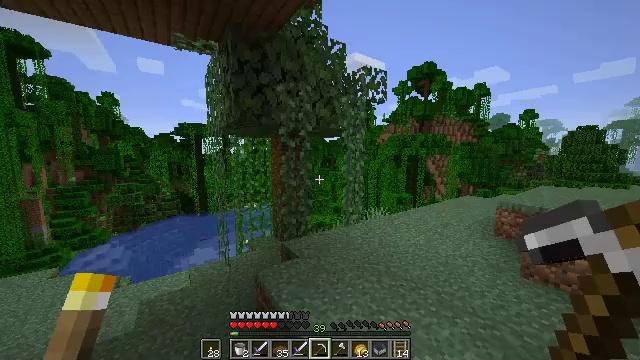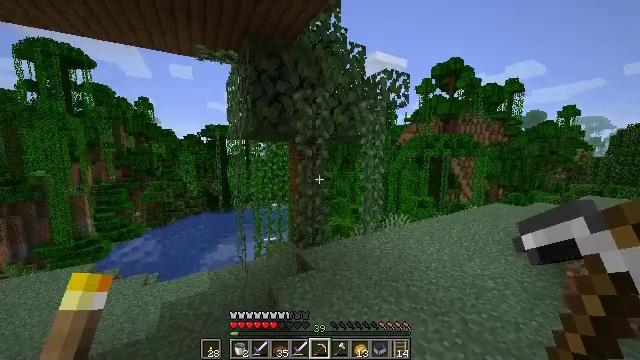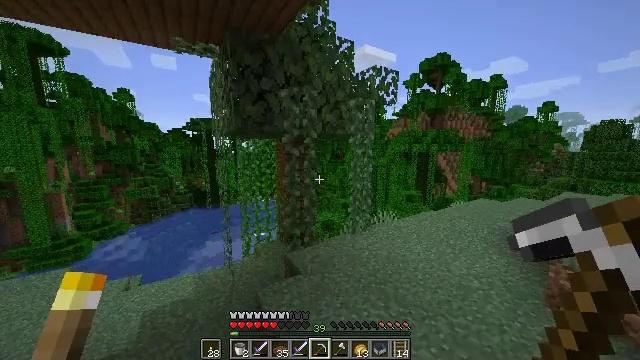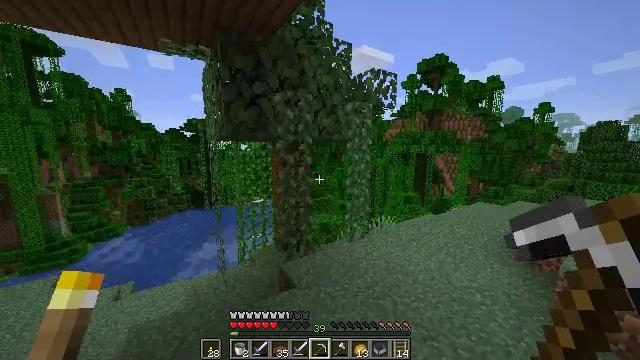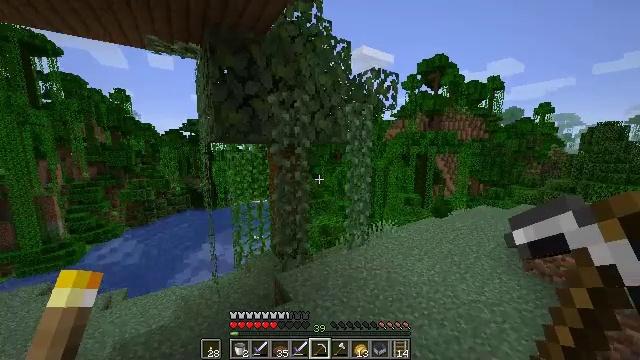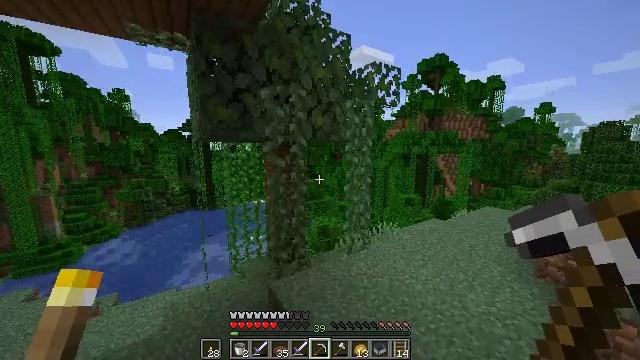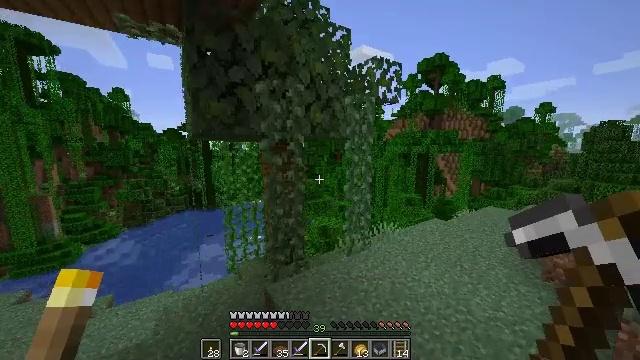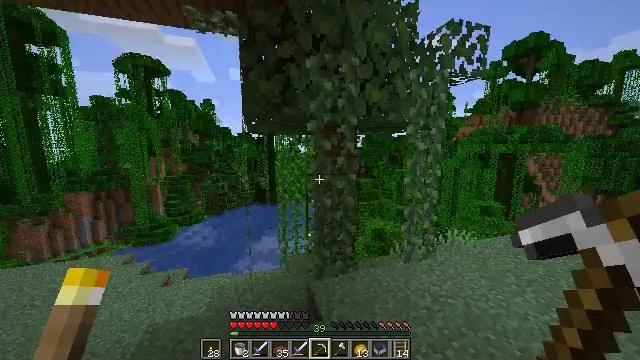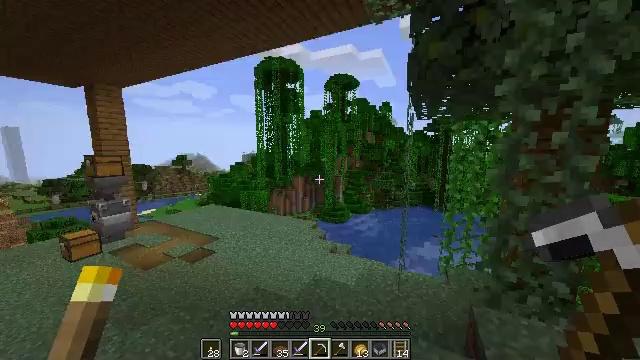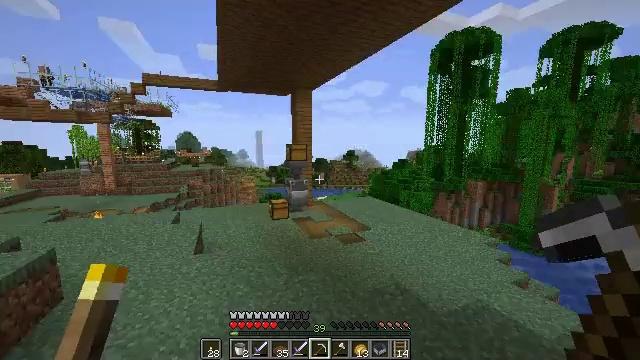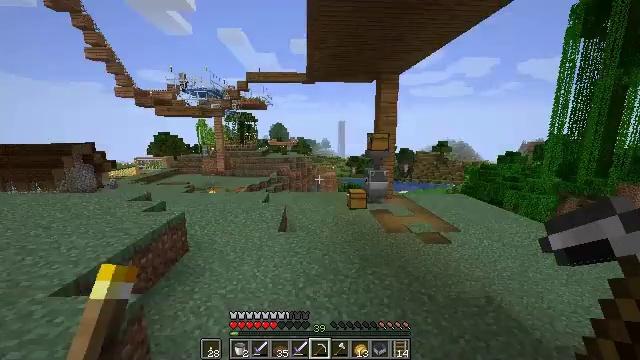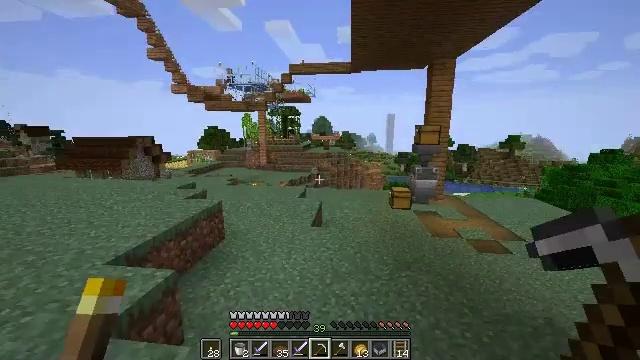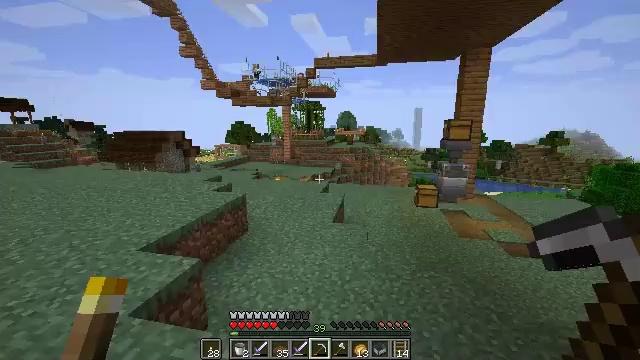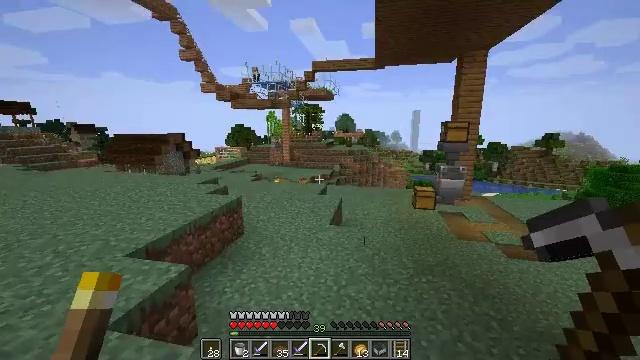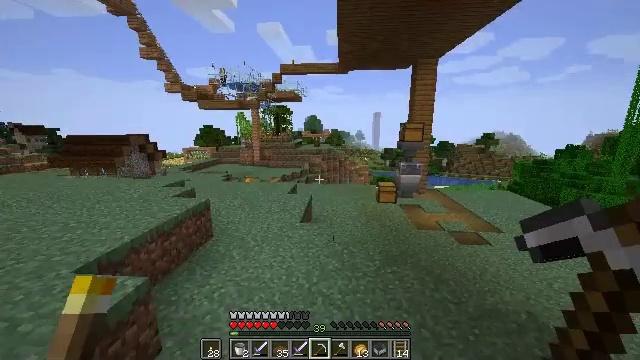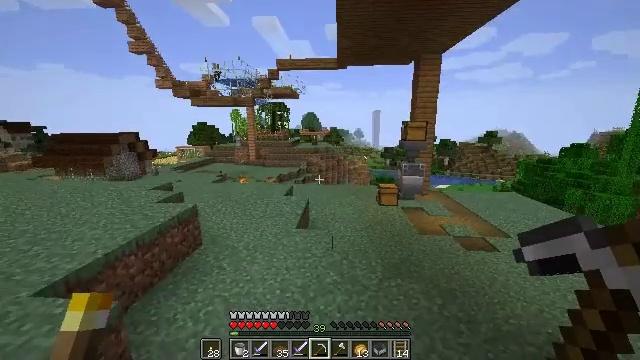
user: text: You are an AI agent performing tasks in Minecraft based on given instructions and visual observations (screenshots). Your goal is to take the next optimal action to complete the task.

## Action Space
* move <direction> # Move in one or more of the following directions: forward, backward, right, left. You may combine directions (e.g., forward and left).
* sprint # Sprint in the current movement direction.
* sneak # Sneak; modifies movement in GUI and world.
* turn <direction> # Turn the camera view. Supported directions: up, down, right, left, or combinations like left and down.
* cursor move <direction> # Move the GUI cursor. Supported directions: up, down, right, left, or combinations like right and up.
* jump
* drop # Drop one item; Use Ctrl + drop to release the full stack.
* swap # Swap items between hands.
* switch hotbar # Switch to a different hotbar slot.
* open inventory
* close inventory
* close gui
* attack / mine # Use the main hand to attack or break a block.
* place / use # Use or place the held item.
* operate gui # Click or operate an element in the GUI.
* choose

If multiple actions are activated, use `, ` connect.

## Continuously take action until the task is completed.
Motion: motion action
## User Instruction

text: Combine materials on the crafting table to make an emerald.
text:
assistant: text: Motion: move forward, turn left, jump
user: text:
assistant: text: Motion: move forward, turn right and down, jump
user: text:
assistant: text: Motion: move forward, jump
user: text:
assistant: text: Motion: move forward, jump
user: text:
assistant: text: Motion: move forward, jump
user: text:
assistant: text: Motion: move forward, jump
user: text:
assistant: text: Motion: move forward, turn left, jump
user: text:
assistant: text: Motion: turn left
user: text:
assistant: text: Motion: move forward, turn left
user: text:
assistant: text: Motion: move forward, turn left and down
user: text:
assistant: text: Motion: move forward, turn left
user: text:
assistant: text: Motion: move forward, sprint, turn left and down
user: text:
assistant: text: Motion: move forward, sprint
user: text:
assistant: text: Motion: move forward, sprint, turn right
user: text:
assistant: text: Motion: move forward
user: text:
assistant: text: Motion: move forward
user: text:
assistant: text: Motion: move forward
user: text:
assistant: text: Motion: move forward, turn right and up
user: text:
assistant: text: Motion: move forward, turn up
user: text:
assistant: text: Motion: move forward, turn left, jump
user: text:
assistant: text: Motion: move forward, jump
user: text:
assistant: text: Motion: move forward, turn left, jump
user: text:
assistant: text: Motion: move forward, turn left, jump
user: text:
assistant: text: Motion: move forward, turn left and down, jump
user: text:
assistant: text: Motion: move forward, turn left, jump
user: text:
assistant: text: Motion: move forward, jump
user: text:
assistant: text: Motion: move forward, jump
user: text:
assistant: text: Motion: move forward, jump
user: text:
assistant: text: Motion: move forward, jump
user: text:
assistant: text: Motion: move forward, sprint, jump